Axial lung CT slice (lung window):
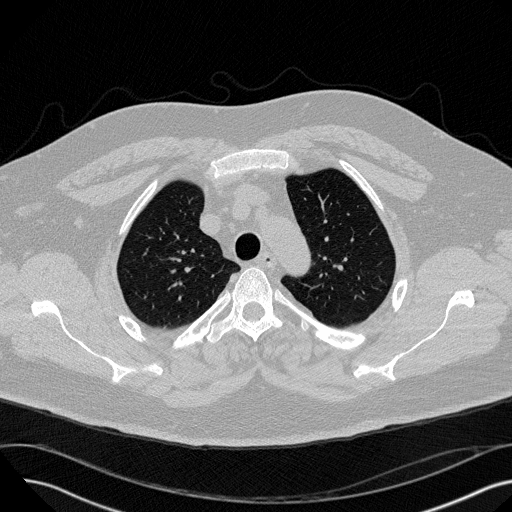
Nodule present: no